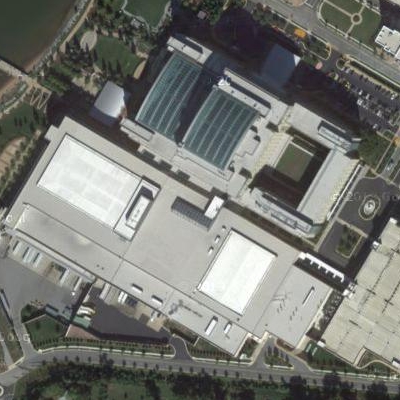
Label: Industry